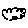
Label: cloud